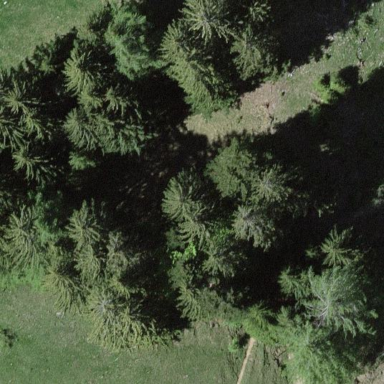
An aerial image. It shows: Mixed forest with variety of leaf types and cycles.